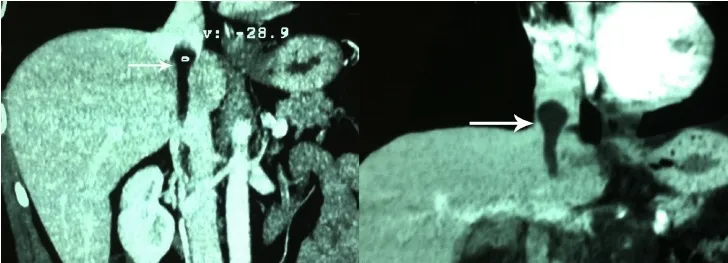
Coronal sections of abdominal angioscan revealing low density lesion extending into the IVC, reaching above the diaphragm superiorly.
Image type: radiology (ct)